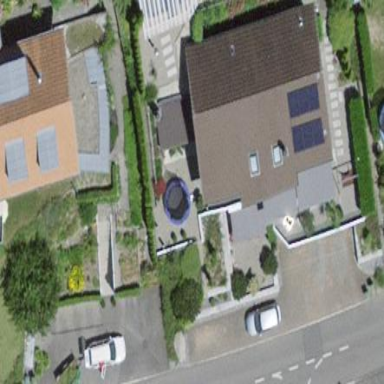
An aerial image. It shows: Residential building.